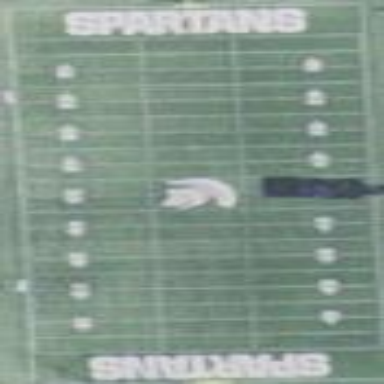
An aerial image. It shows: Pitch for American football.